Aerial crown-view tile of a tropical tree (Barro Colorado Island, Panama), acquired 20250217:
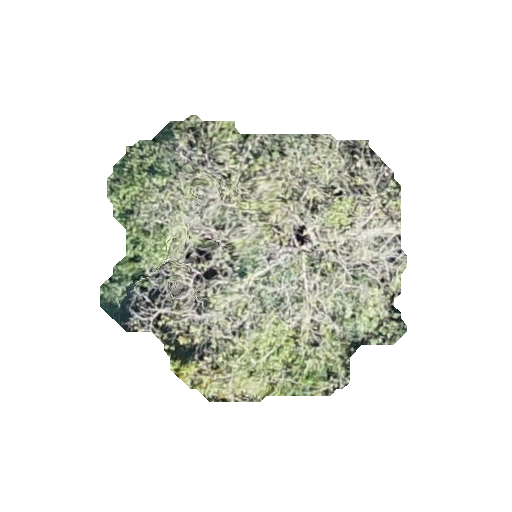
Species: Apeiba membranacea
GBIF accepted scientific name: Apeiba membranacea
Crown area: 99.131 m²